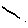
Label: line